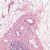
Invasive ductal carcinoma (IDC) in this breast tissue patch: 0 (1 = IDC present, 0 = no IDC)